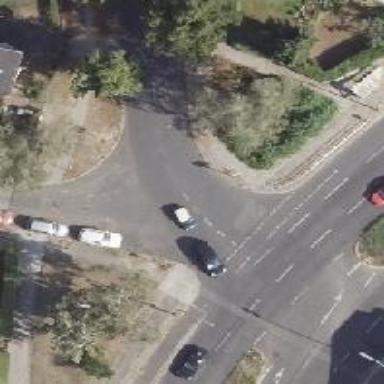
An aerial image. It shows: Asphalt footway with unmarked crossing.